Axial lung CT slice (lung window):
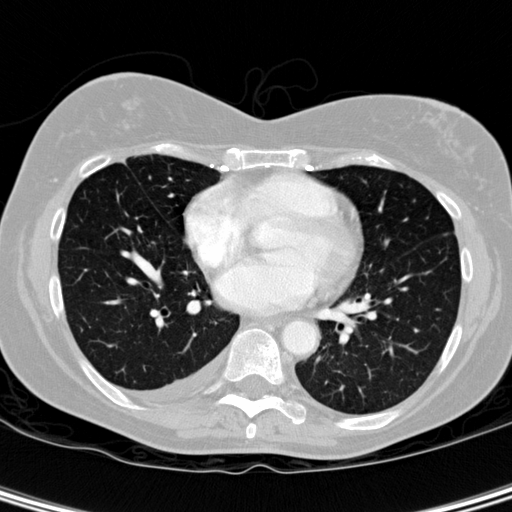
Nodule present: no